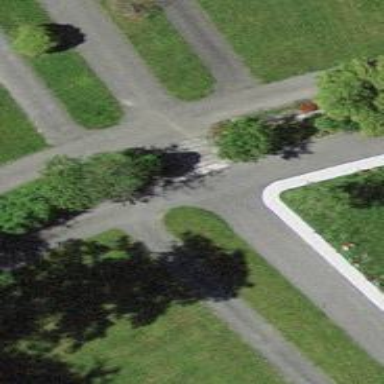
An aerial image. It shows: Set of steps on the road.